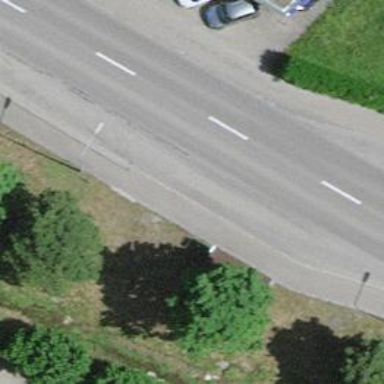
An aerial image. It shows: Public transport stop position.